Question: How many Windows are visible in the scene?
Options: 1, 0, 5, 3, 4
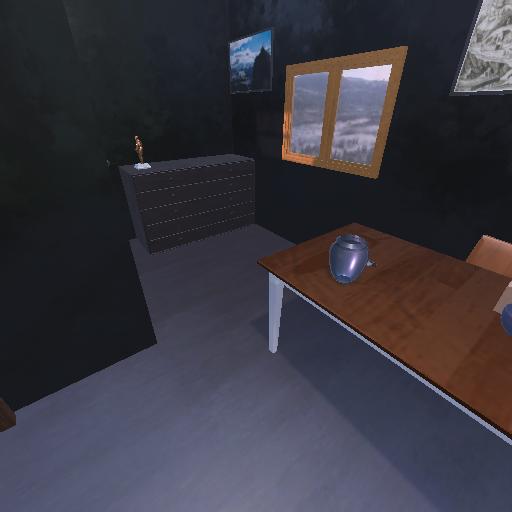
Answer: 1